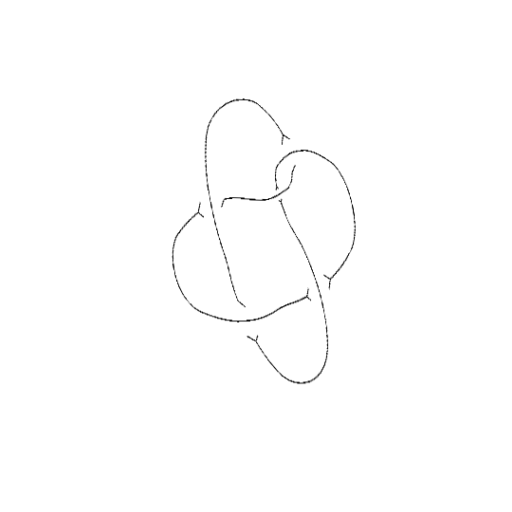
Crossing number: 5